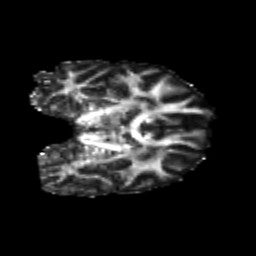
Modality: FA
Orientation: coronal
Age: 20
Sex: male
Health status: healthy
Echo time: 0.074 s